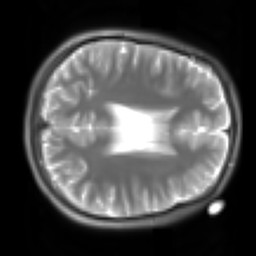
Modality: T2w
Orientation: axial